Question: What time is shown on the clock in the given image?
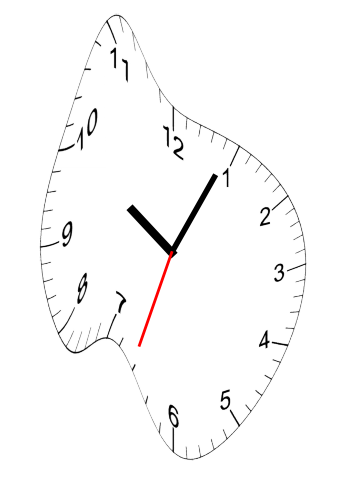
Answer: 10:04:33